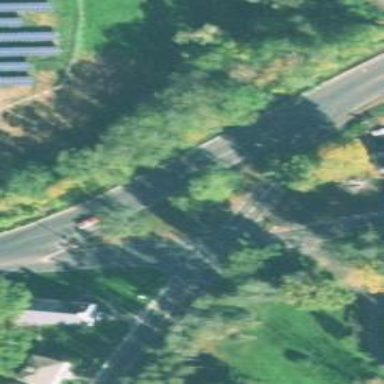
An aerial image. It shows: Stop road.